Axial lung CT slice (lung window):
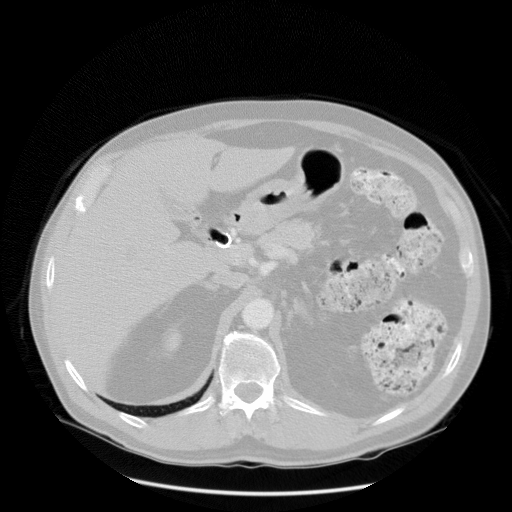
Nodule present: no